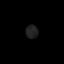
Tissue: skin
Cell type: Epithelial cells
Senescence score: 0.2542
Nuclear area (px): 162
Mean DAPI intensity: 32.364